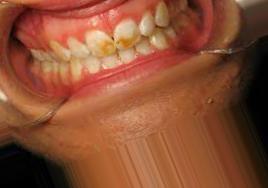
Condition: Tooth Discoloration